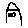
Label: house